Question: I am having some real difficulties finding out exactly what a certain file in the MySQL data directory is used for. (Using Google with its file name is pointless!)
Basically, I need to create some space on the drive that hosts all MySQL data and have noticed a file almost 16GB in size!!
I cant see any reference to a Query file in my config file nor can I match its size up to that of any log files, etc (in case its a log file missing the .log extension). I'm totally stumped!

I would like to know what this file is and how to reduce its size if at all possible?
Thanks in advance for your assistance!
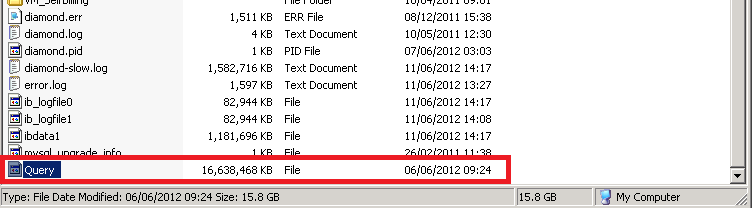
Answer: That could be the general query log (I said "could" because the name can be configured by yourself). Look in your my.ini for an entry
'''
log=/path/to/query
'''
Or start the MySQL Administrator, goto "Startup Variables->Log Files" and look for "Query Logfile"
That file is completely unnessasary for your server to run (if you confirmed that the entry log=... exists in your config.
It is just good for debugging.
Try stopping your mysql server, delete it and restart your server again. The file will be recreated.
I also noticed that the slow-query-log ("diamond-slow-log") is large, too.
That file only logs queries that take longer than x seconds (2 by default). That file can be deleted or deactivated, too. But I would keep it since it contains queries that could easily be optimized with an extra index.
there is another way, to confirm that this is the general query log.
Download a windows port of the 'tail' unix command. E.g. this one <URL>
I often use this on my dev machine to see what is goning on.
Open a shell (cmd.exe) and navigate the folder where that file exists.
Then type
'''
tail -f query
'''
That will print the last few lines of the file and if the file changes every new line.
So if you do a 'SELECT * FROM table' you should see the query in the console output.